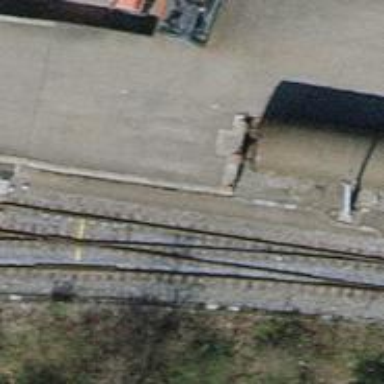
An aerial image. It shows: Railway switch.